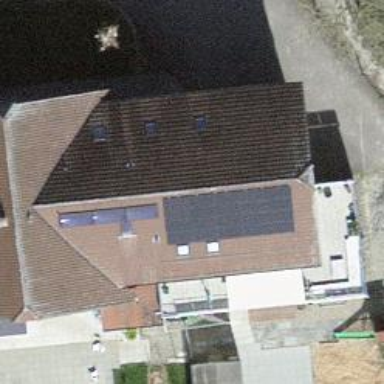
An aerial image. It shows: Solar power generator with photovoltaic panels.